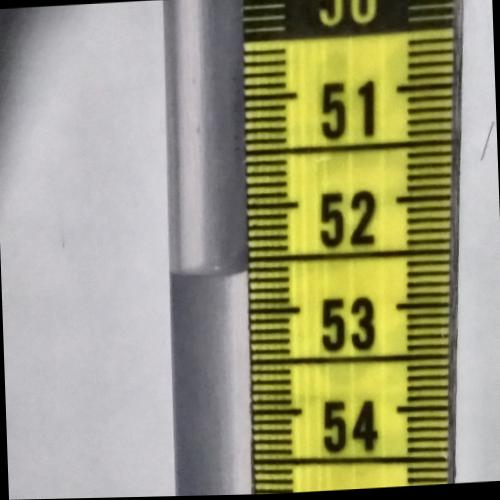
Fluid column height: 52.6 cm